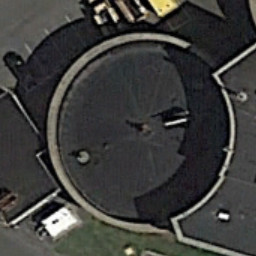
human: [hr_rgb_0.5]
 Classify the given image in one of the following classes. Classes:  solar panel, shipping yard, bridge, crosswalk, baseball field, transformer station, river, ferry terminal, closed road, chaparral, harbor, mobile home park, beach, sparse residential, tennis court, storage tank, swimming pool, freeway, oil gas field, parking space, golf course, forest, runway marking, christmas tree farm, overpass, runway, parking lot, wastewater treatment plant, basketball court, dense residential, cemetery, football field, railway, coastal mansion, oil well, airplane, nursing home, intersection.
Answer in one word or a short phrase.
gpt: wastewater treatment plant